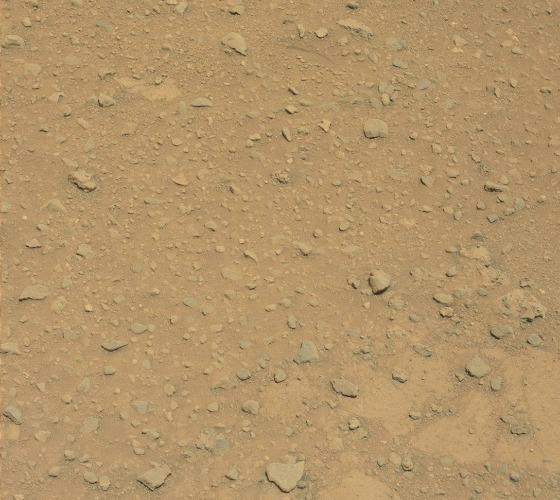
Terrain classes present: Bedrock, Gravel / Sand / Soil, Rock